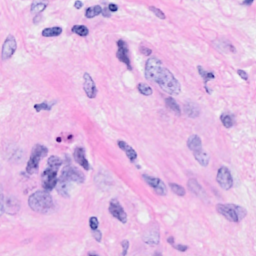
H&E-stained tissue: Breast